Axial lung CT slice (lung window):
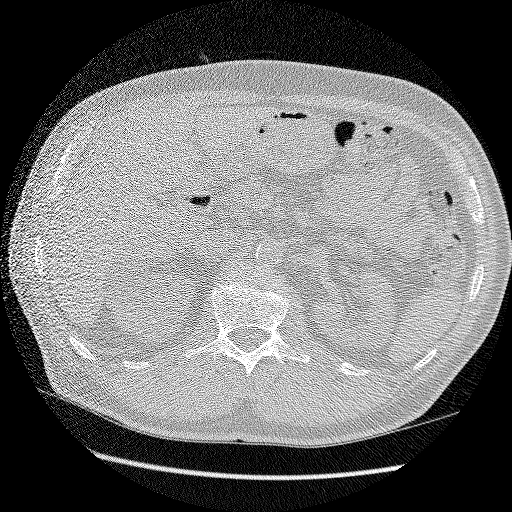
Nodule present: no